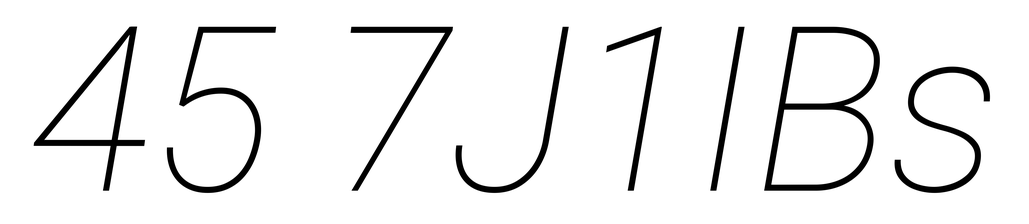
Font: Roboto-Italic_Thin_Italic